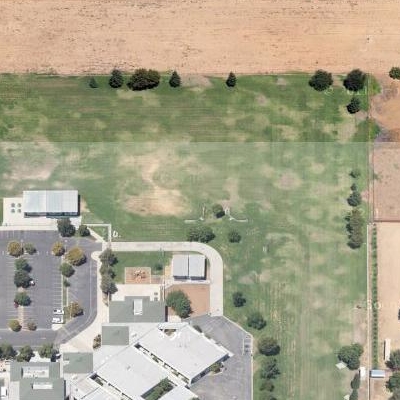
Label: Grass